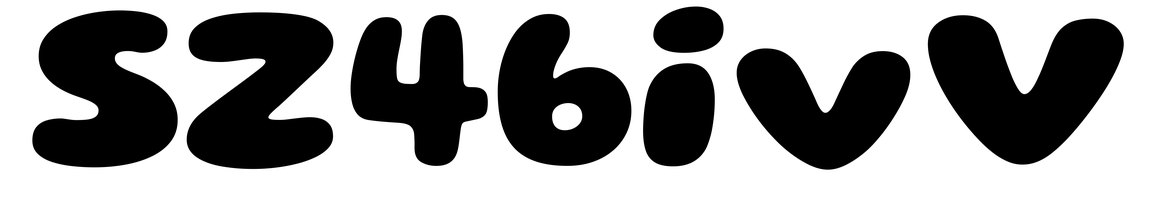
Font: Gluten_ExtraBold